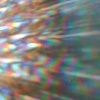
Label: sunburn